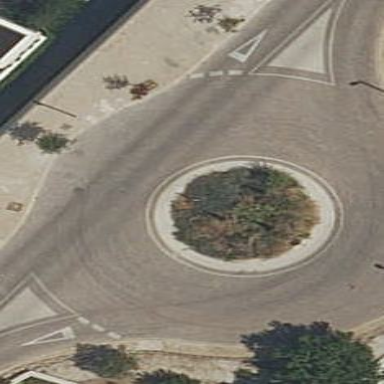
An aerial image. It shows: Roundabout on residential road.